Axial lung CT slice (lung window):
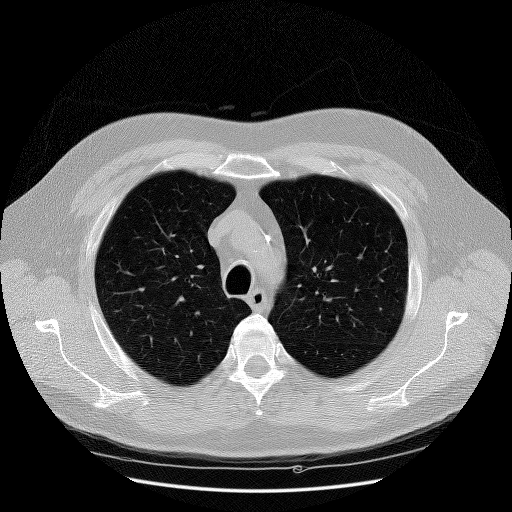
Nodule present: no